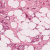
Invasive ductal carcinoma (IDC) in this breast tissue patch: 1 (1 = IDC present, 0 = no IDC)